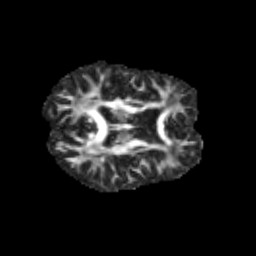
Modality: FA
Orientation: axial
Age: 12
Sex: female
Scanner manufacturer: siemens
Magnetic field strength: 3 T
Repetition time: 3.8 s
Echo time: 0.07 s